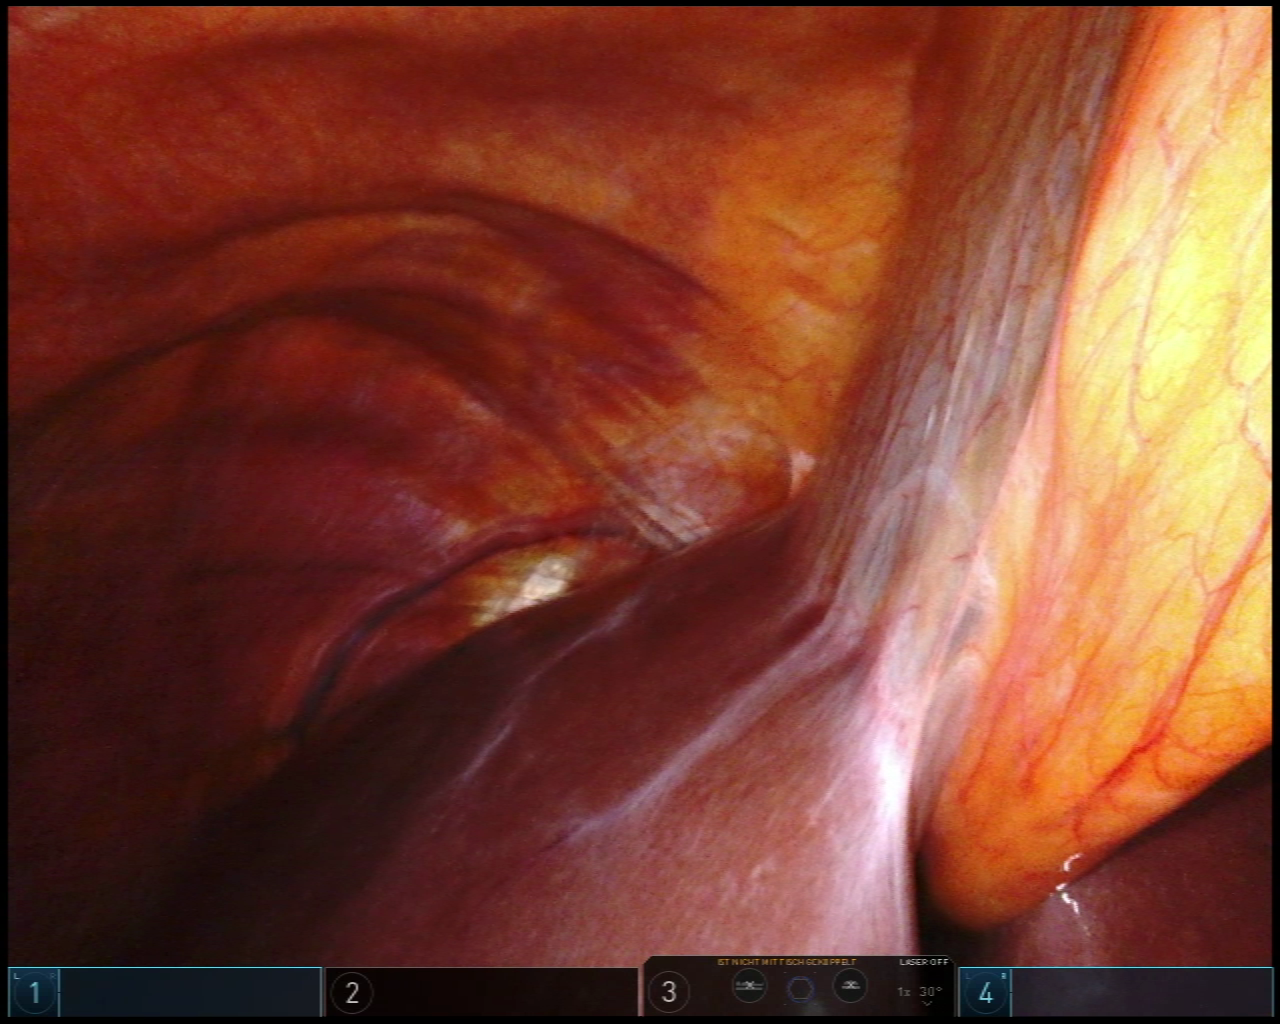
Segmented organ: liver
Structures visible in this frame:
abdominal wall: yes
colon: no
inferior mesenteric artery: no
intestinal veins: no
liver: yes
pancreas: no
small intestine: no
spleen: no
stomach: no
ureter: no
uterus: no
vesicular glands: no